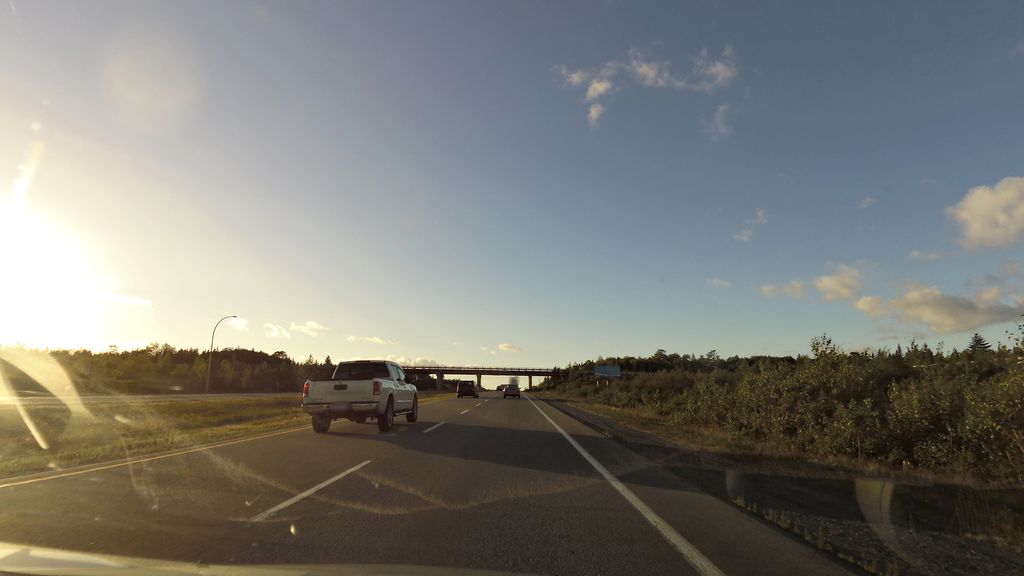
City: halifax